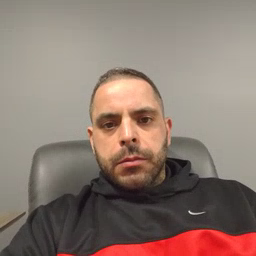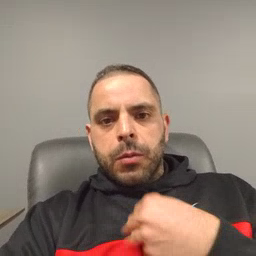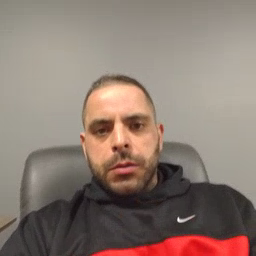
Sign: white